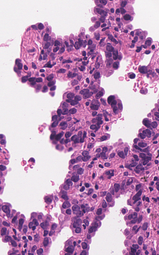
Tumor epithelial tissue: yes
Tumor-associated stroma tissue: yes
Normal tissue: no